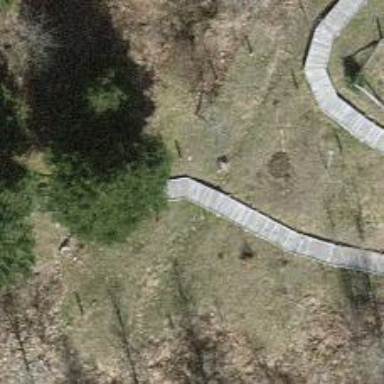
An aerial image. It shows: Path on boardwalk bridge.